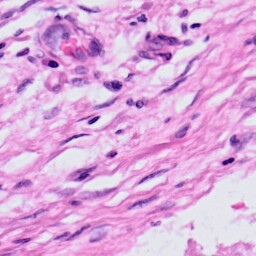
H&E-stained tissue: Skin